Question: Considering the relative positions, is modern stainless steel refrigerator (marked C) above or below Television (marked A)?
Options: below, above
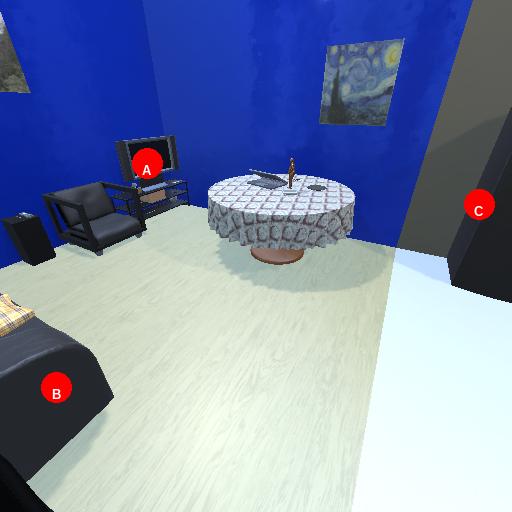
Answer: below